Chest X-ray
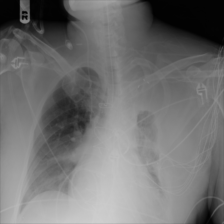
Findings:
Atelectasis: negative
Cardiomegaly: negative
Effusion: negative
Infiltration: negative
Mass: negative
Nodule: negative
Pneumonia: negative
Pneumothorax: negative
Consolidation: negative
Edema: negative
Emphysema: negative
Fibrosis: negative
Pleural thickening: negative
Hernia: negative